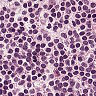
Metastatic tissue present: no